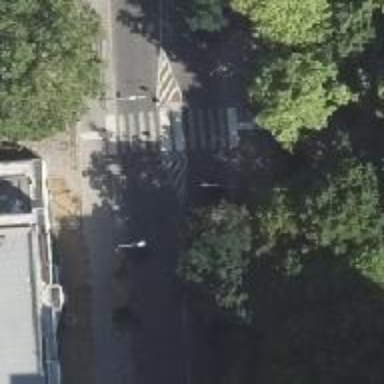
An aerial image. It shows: Marked zebra crossing with pedestrian island.